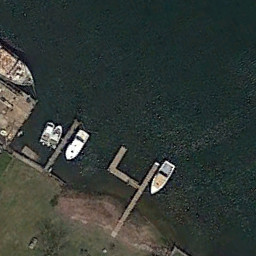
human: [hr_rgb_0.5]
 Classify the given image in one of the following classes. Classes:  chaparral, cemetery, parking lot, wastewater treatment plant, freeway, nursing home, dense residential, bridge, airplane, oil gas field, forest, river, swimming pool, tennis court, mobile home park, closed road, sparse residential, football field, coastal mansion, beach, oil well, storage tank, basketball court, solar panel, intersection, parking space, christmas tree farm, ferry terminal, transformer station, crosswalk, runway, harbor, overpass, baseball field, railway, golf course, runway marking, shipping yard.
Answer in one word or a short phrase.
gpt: ferry terminal